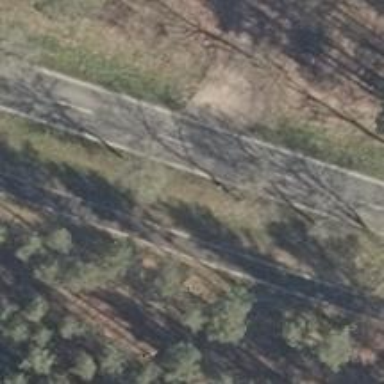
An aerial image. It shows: Track road with grade4 tracktype.